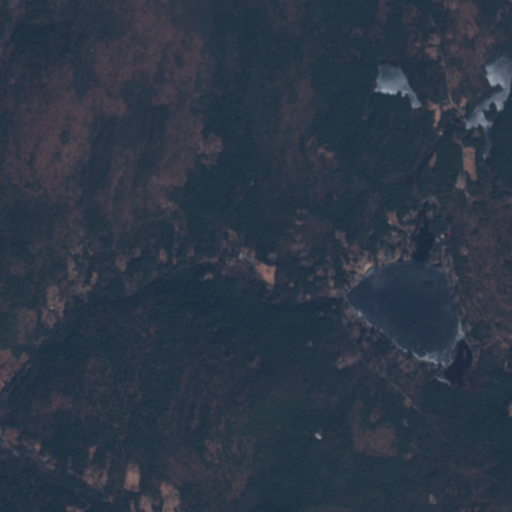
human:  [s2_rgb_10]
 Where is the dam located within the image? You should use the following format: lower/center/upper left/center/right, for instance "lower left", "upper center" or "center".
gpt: The dam is located in the upper right of the image.
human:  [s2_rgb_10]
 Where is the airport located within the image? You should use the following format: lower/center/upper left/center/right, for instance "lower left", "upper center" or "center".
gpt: There is no airport in the image.